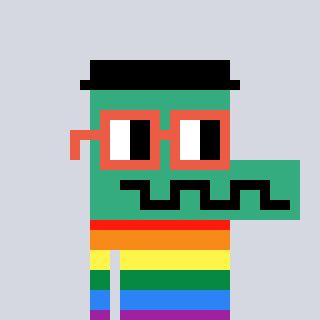
a pixel art character with square orange glasses, a crocodile-shaped head and a red-colored body on a cool background